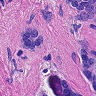
Metastatic tissue present: yes